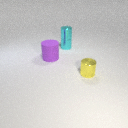
large purple rubber cylinder to the left of small cyan metal cylinder